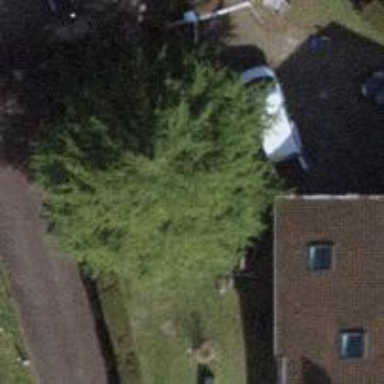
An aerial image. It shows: Needle-leaved tree in natural setting.